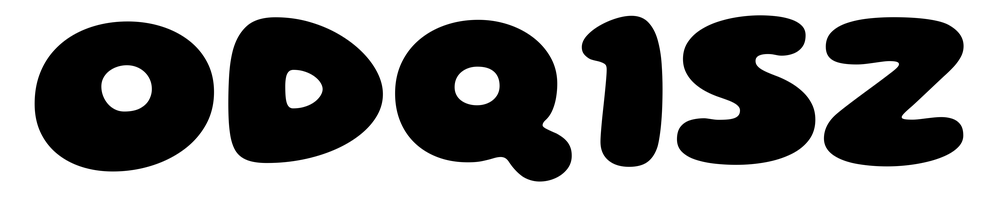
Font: Gluten_ExtraBold